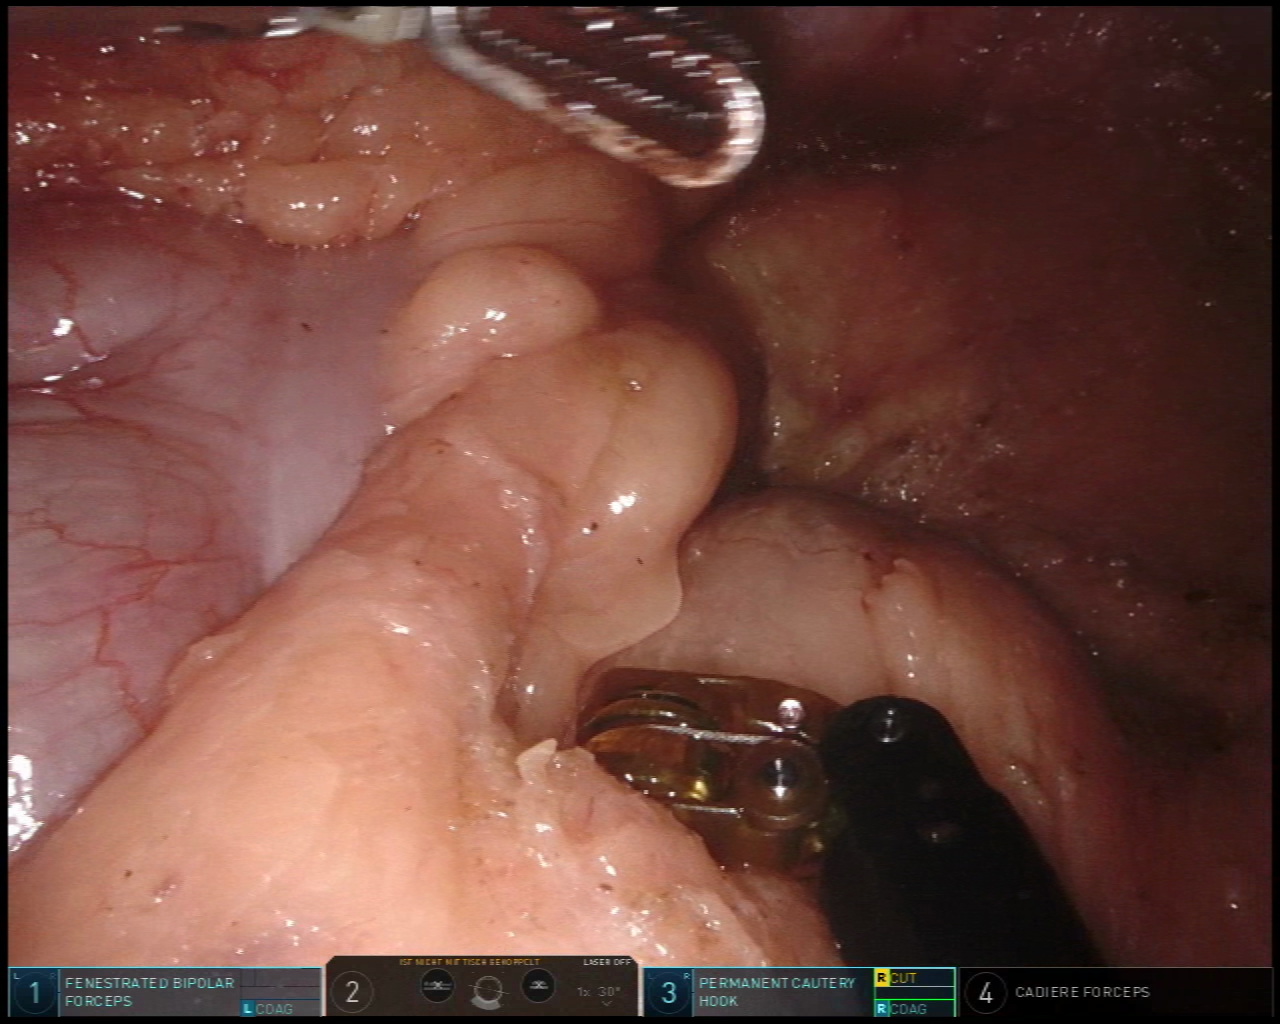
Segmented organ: colon
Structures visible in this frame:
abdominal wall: yes
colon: yes
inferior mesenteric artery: no
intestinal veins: no
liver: no
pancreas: no
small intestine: no
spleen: no
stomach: no
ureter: no
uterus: no
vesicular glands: no